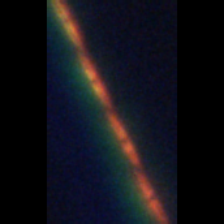
Taxon: Psuedo-nitzschia
Group: Diatoms